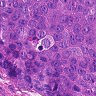
Metastatic tissue present: yes